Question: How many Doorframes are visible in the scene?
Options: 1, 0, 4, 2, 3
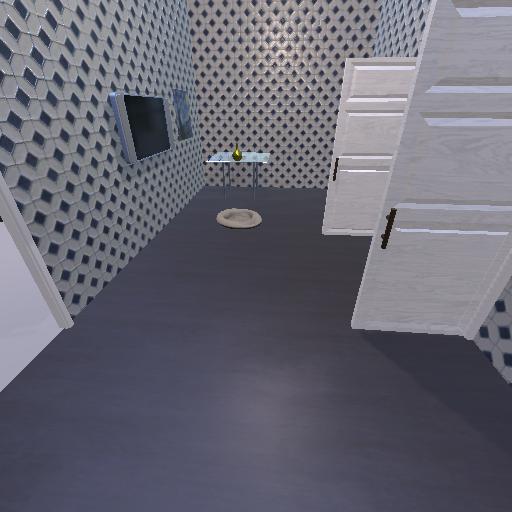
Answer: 1